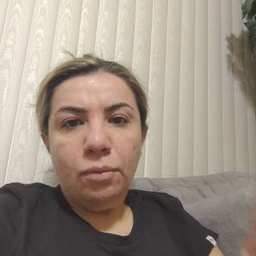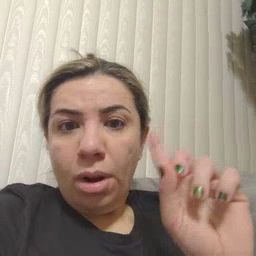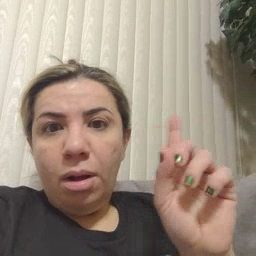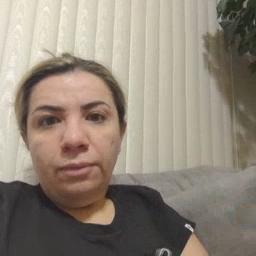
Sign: where